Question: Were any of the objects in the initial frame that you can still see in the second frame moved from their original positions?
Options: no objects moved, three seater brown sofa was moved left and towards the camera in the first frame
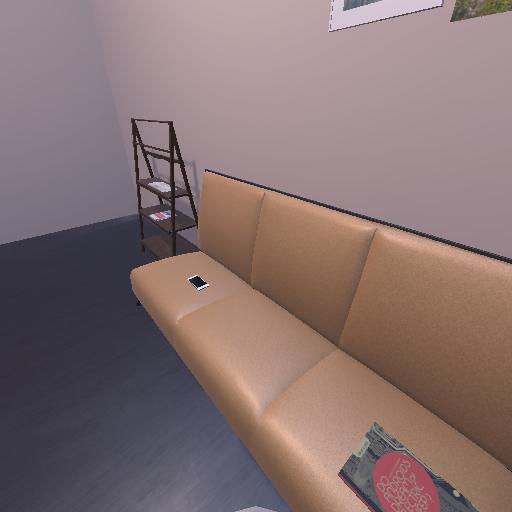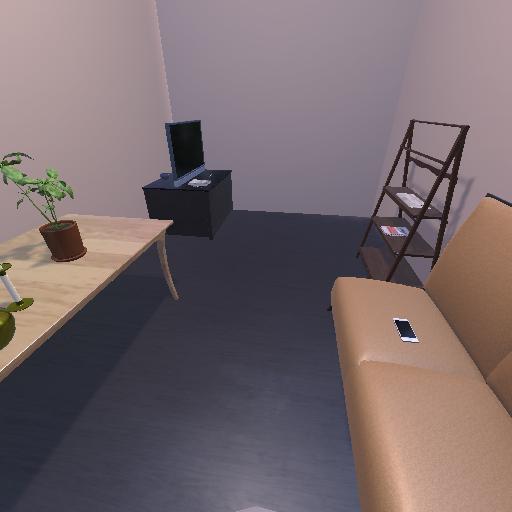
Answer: no objects moved